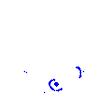
Particle: proton